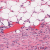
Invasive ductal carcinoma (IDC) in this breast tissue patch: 0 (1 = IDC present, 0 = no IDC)